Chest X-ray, AP view. Patient: 20 years old, sex M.
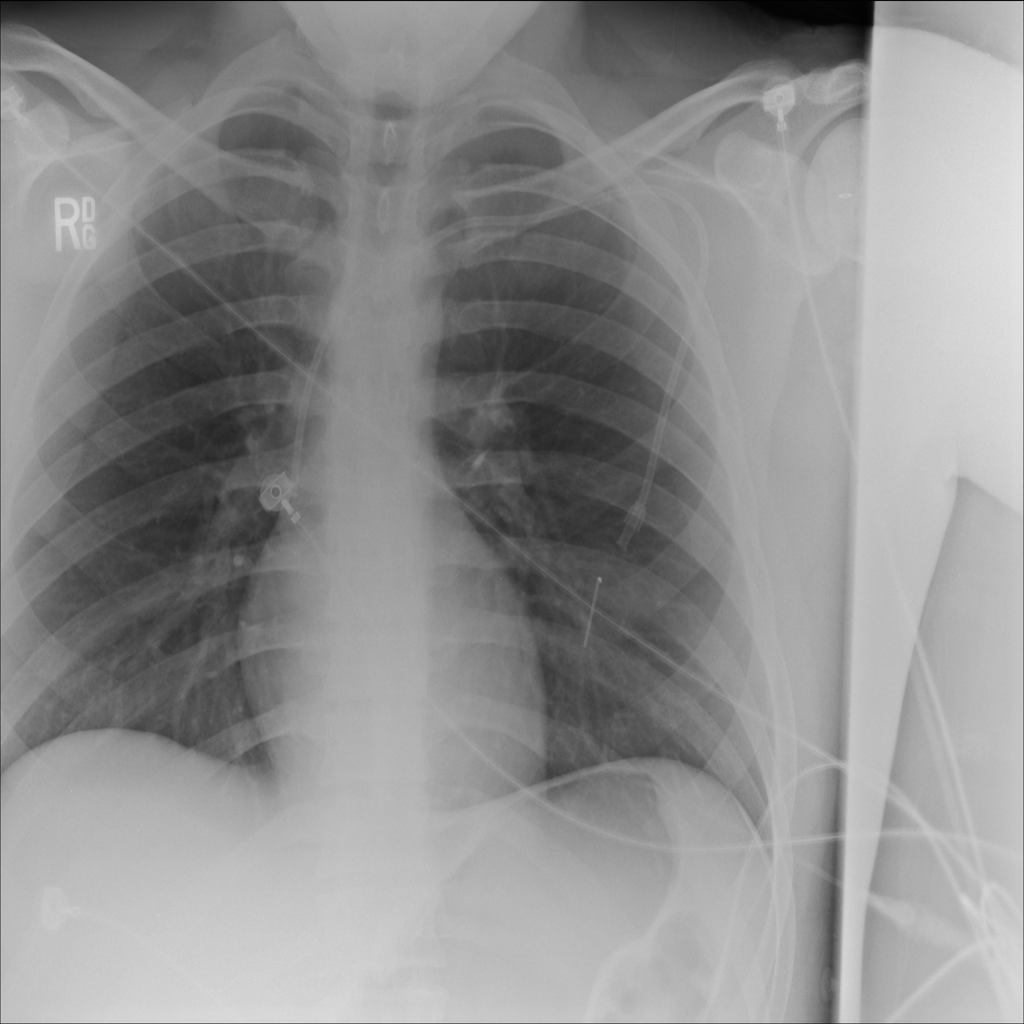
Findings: No Finding